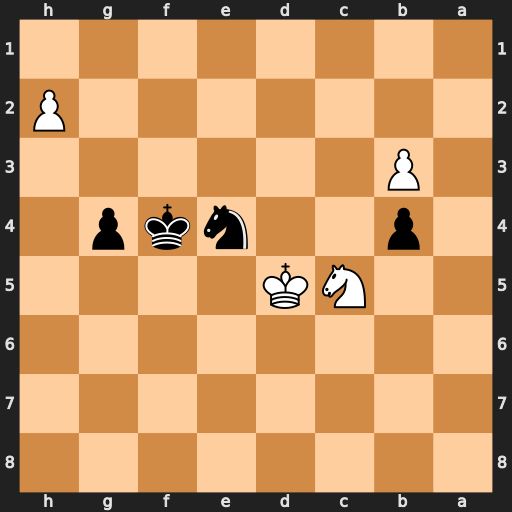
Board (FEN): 8/8/8/2NK4/1p2nkp1/1P6/7P/8
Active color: b
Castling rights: -
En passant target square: -
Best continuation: Nxc5 Kxc5 Kf3 Kxb4 Kg2